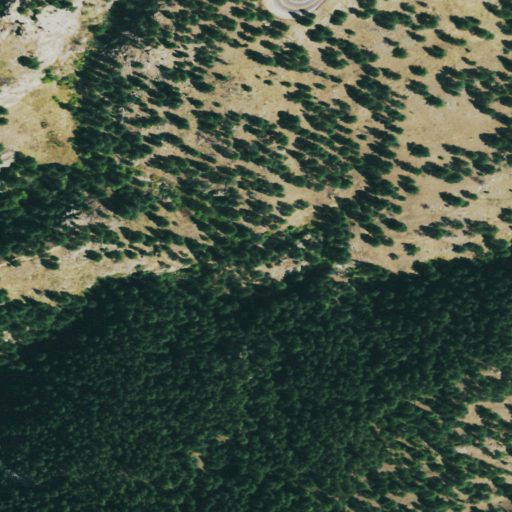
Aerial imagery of valley in Colorado named Long Canyon containing evergreen forest and shrub